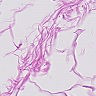
Metastatic tissue present: no